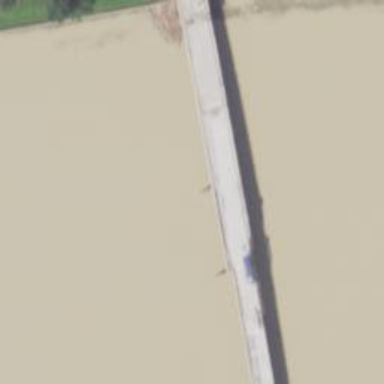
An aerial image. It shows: Bridge supported by piers.